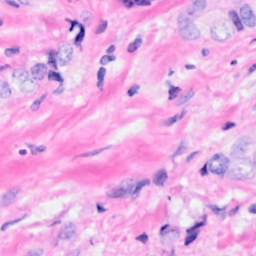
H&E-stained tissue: Breast